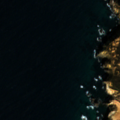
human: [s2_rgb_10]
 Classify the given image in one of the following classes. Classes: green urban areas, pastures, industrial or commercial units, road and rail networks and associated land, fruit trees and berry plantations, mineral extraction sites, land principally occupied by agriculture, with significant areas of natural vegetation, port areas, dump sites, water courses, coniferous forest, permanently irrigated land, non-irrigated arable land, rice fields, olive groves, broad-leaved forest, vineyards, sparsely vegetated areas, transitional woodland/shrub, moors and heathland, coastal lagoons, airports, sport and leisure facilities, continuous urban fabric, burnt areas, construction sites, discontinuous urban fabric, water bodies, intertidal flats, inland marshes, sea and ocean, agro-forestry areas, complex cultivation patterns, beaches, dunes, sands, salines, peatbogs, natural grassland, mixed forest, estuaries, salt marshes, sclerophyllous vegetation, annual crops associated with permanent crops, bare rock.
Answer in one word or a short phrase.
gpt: sclerophyllous vegetation, beaches, dunes, sands, sea and ocean